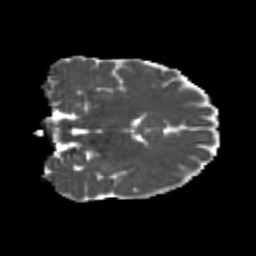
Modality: MD
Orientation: coronal
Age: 20
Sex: female
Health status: healthy
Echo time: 0.074 s